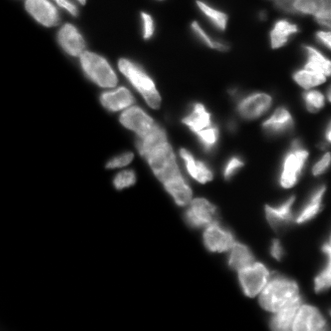
Tissue sample: ovarian
Magnification: 10.0x
Cell type: Endothelial cells
Senescence state: senescent